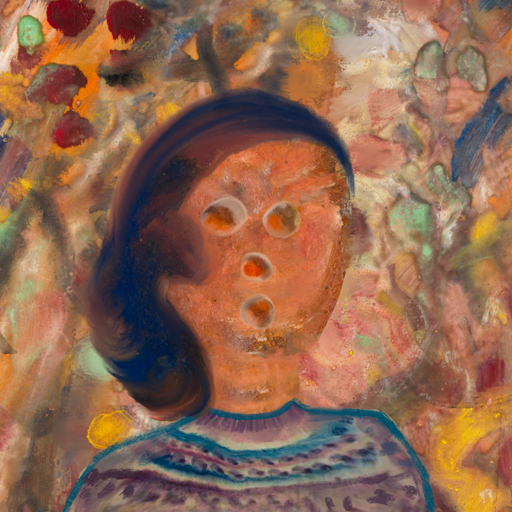
Background: Mother_And_Son_Mother, Head And Neck Front: Boggyland, Face Front: Rupkatha, Bust: HillGirl, Hair Front: Mother_And_Son_Son, Head Accessory: Blank, Second Necklace: Blank, Necklace: Blank, Baby: Blank